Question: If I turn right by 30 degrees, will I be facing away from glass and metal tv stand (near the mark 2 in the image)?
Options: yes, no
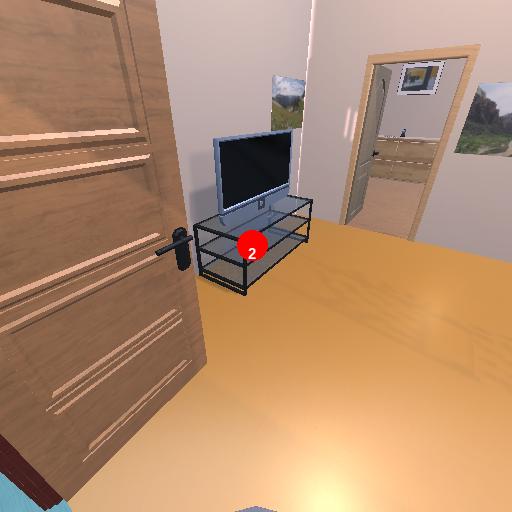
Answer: yes